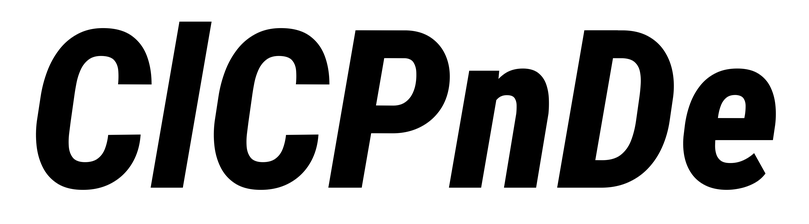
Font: Roboto-Italic_Condensed_ExtraBold_Italic